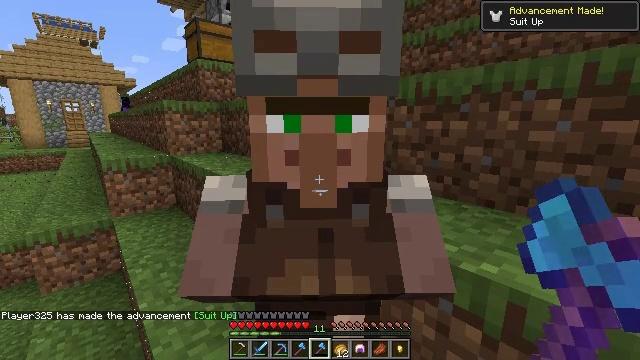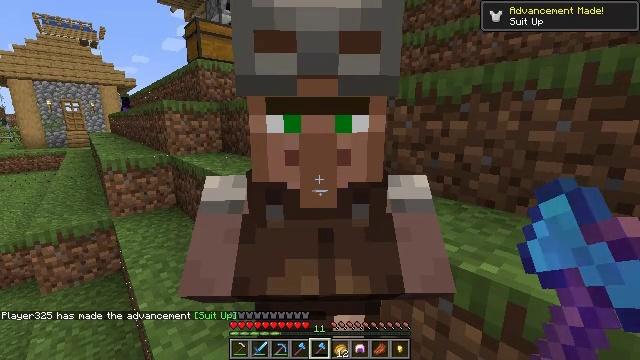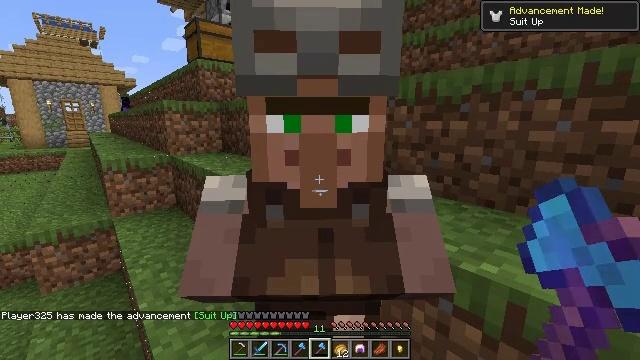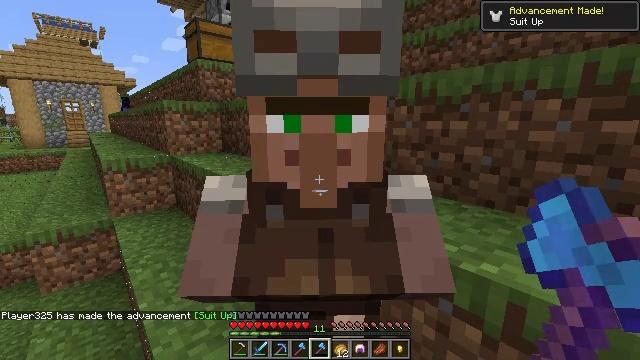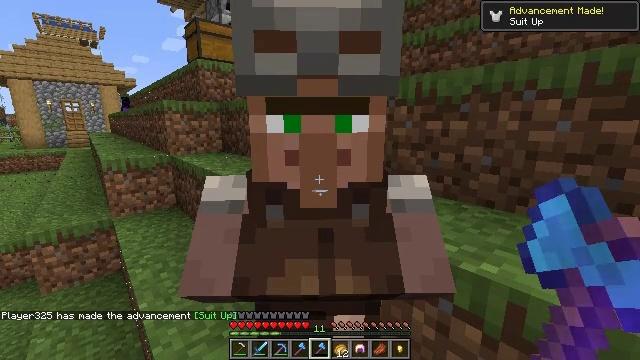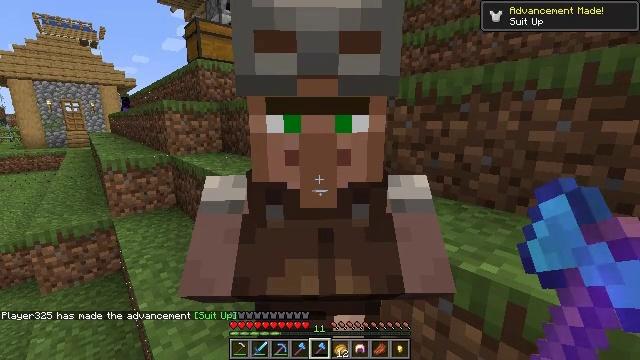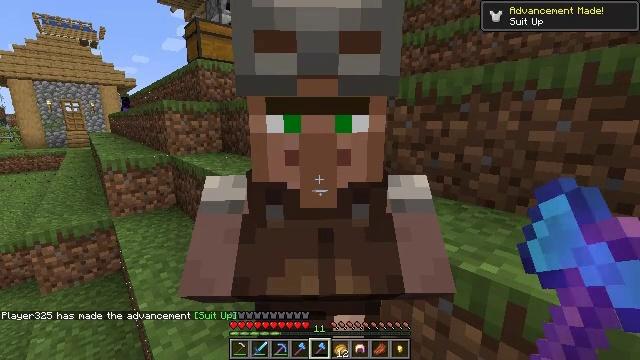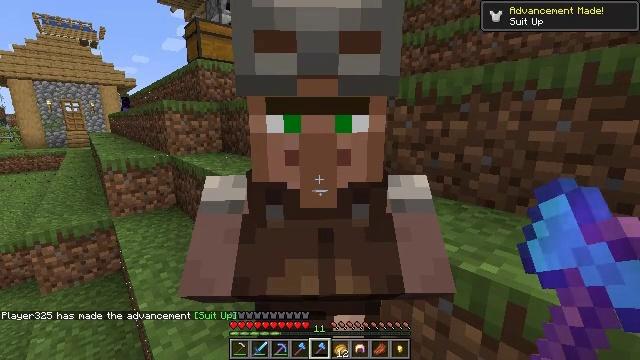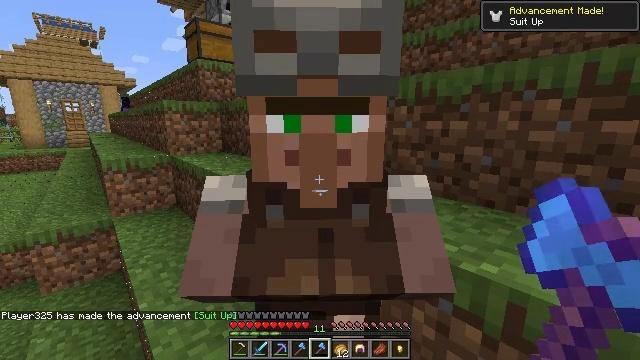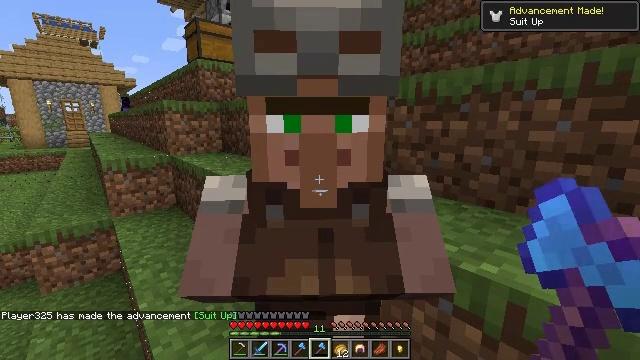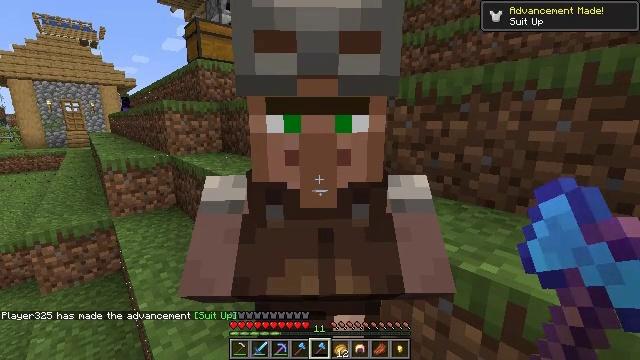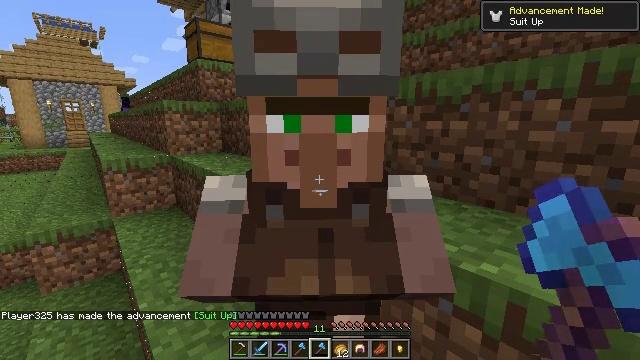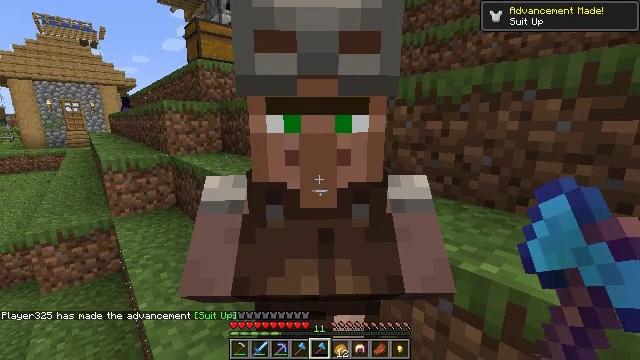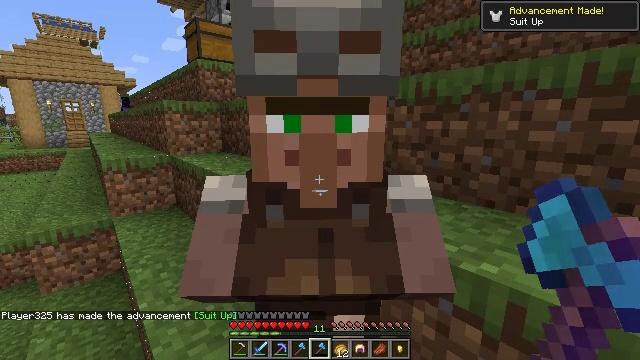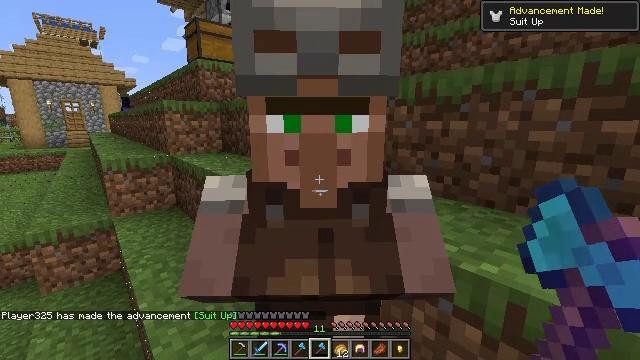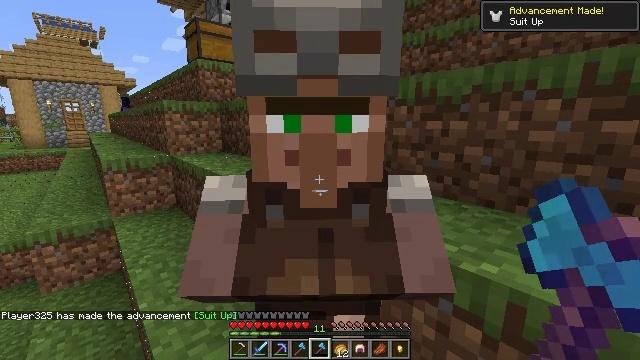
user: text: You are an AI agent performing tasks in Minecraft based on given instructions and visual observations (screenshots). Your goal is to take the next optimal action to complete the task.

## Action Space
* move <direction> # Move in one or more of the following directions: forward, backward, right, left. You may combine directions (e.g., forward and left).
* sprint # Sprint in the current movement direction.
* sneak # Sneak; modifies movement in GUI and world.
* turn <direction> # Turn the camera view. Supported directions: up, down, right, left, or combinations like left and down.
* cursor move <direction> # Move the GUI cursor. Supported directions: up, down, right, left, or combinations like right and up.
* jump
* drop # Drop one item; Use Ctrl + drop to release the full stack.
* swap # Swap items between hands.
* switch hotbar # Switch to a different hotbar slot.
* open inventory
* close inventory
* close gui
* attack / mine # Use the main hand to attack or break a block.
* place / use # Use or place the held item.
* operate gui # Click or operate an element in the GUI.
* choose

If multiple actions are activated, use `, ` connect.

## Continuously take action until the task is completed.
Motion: motion action
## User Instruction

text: Put the necessary materials in the crafting grid to make chainmail boots.
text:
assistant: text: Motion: no_op
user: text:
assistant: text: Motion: no_op
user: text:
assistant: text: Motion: no_op
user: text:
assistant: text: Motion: no_op
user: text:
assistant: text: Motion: no_op
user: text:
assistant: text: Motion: no_op
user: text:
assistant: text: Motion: no_op
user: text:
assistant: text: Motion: no_op
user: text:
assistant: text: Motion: no_op
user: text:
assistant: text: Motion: no_op
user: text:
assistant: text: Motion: no_op
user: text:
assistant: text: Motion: no_op
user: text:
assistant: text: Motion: no_op
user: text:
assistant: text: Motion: no_op
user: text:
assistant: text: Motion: no_op
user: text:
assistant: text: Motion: no_op
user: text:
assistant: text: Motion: no_op
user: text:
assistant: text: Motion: no_op
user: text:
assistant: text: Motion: no_op
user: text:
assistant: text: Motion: no_op
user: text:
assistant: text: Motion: no_op
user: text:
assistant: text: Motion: no_op
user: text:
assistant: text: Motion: no_op
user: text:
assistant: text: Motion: no_op
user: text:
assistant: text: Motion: no_op
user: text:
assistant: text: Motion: no_op
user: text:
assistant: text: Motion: no_op
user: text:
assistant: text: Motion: no_op
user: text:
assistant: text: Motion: no_op
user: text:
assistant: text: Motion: no_op